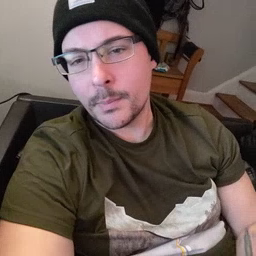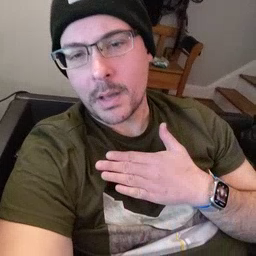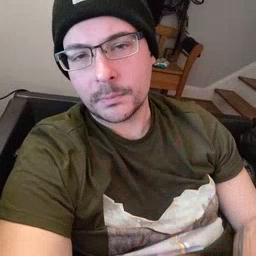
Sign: minemy